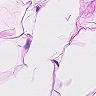
Metastatic tissue present: no